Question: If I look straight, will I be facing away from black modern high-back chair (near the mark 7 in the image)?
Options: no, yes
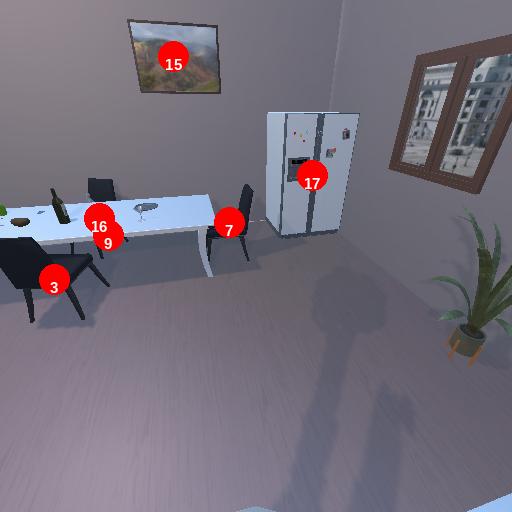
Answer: no